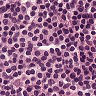
Metastatic tissue present: no